三年级 · 组合数学
用如图两辆车运水果, 如果每次每辆车都装满, 怎样安排能恰好运完 10 吨水果?

限载质量 2 吨

限载质量 4 吨
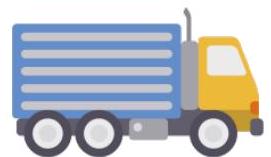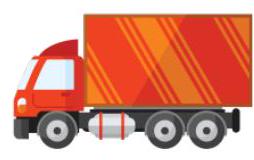
答案: 限载质量 2 吨的车运 1 次, 限载质量 4 吨的车运 2 次或限载质量 2 吨的车运 3 次, 限载质量 4 吨的车运 1 次, 能恰好运完 10 吨水果。

【分析】根据运送水果的吨数, 以及每辆车限载的质量, 可以这样安排: 限载质量 2 吨的车运一次,限载质量 4 吨的车运两次, 即 $2+4+4=10$ 吨, 能恰好运完 10 吨水果; 也可以这样安排: 限载质量 2 吨的车运三次, 限载质量 4 吨的车运一次, 即 $2+2+2+4=10$ 吨, 能恰好运完 10 吨水果, 据此解答。

【详解】方案一, 限载质量 2 吨的运 1 次, 限载质量 4 吨的运 2 次, 恰好能运完;

$2+4+4=10$ (吨)

方案二: 限载质量 2 吨的运 3 次, 限载质量 4 吨的运 1 次, 恰好能运完;

$2+2+2+4=10$ (吨)

答: 限载质量 2 吨的车运 1 次, 限载质量 4 吨的车运 2 次或限载质量 2 吨的车运 3 次, 限载质量 4 吨的车运 1 次, 能恰好运完 10 吨水果。

【点睛】解答本题时应认真分析, 明确几个数量之间的关系, 进而进行计算, 得出结论。